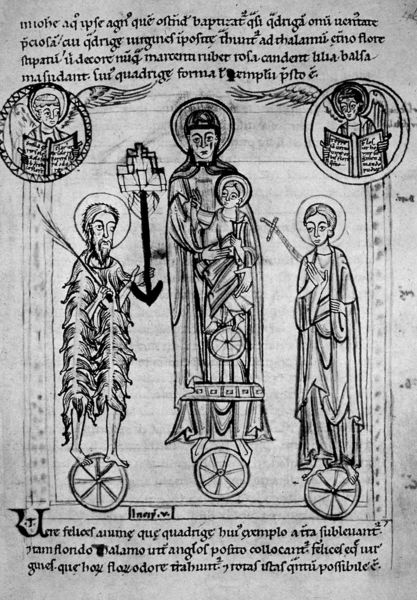
Titel: Speculum virginum
Institution: London, British Library (BL)
Schlagwörter: flügel, schwarz, zeichnung, bibel, kind, räder, engel, schrift, baby, rad, buch, glaube, druck, stich, seite, text, heiligenschein, jesus, angels, heilige, maria, madonna, handschrift, latein, book, mary, saints, page, illustrations, schrifz